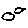
Label: bird